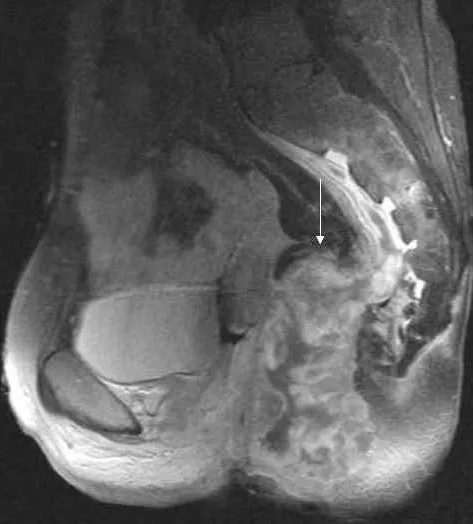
T1- weighted fat saturated MR image after i. v. application of contrast medium sagittal view. Presacrally, the mass characterized by an inhomogeneous contrast medium uptake in the thickened, nodular wall spreads in the subperiosteal space, as indicated.
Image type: radiology (mri)